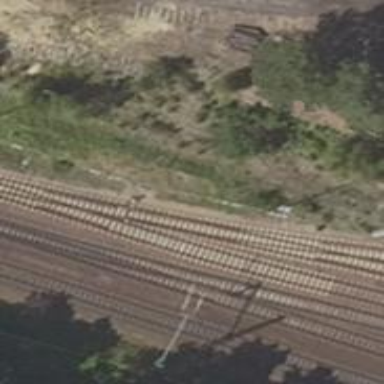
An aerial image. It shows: Railway switch.